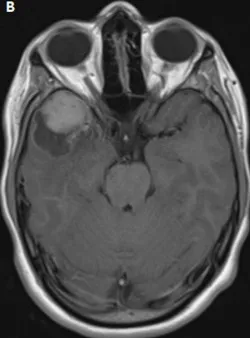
Heterogeneously enhanced in T1 weighted-images.
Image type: radiology (mri)